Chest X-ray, PA view. Patient: 39 years old, sex F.
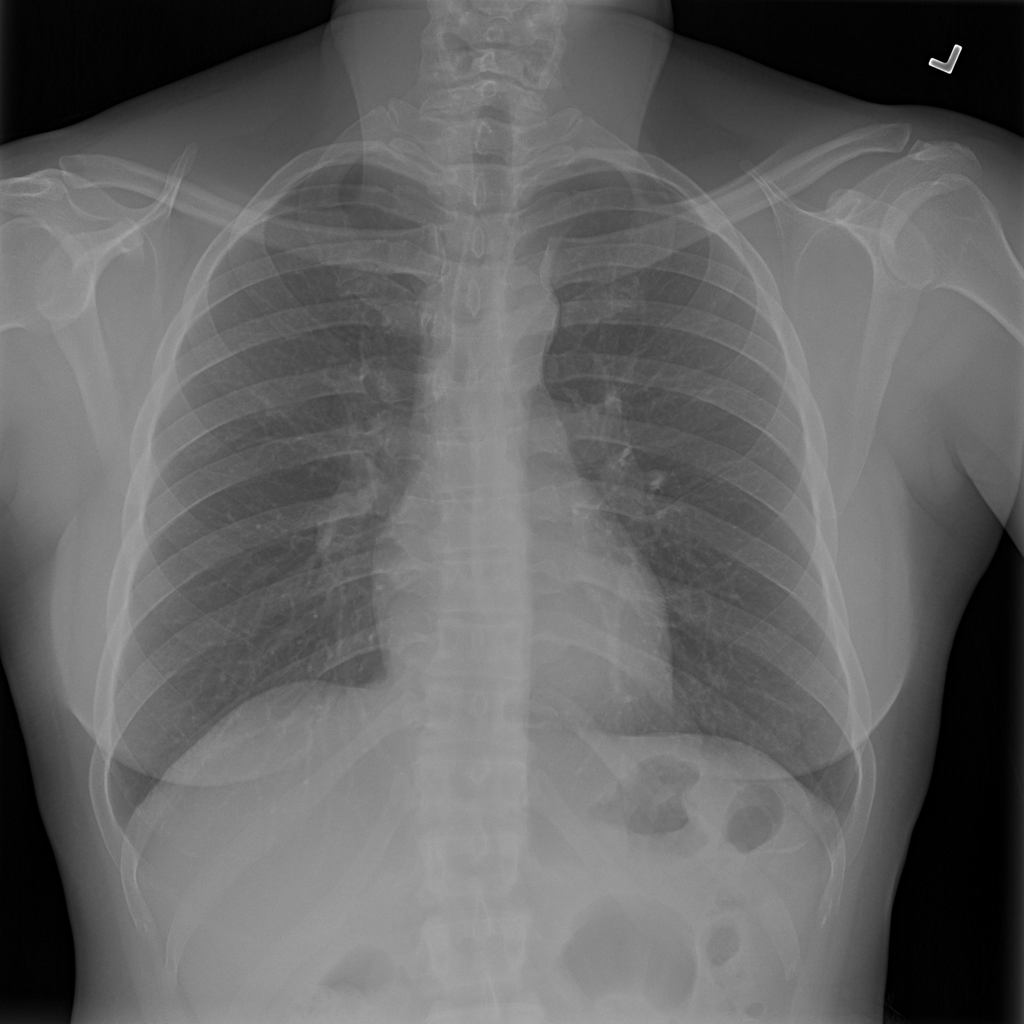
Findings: No Finding